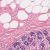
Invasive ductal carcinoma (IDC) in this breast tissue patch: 0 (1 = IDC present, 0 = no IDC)